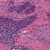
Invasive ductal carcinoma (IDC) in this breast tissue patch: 1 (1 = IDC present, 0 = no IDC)